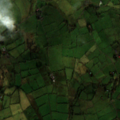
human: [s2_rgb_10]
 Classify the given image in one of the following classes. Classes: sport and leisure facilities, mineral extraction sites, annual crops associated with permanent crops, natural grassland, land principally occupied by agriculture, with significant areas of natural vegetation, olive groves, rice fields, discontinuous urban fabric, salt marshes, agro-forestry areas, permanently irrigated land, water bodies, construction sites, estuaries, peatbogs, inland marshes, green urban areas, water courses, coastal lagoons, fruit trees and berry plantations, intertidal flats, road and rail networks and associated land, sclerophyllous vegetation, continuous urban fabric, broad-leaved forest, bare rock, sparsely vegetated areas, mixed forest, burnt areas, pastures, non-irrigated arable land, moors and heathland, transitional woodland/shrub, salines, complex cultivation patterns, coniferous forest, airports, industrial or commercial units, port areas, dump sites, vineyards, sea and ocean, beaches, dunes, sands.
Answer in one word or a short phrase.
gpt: pastures